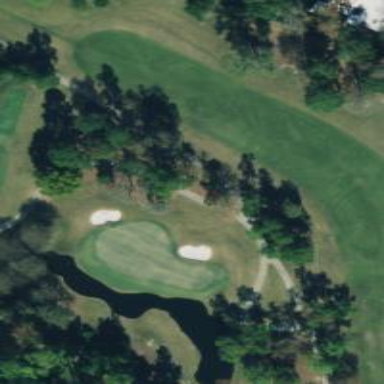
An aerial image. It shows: Path used for both walking and golf.